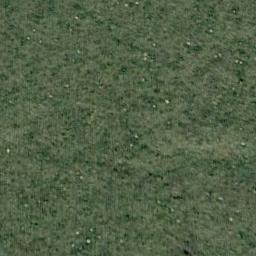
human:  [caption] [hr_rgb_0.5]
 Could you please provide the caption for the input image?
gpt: There is no grass in some parts of the meadow .

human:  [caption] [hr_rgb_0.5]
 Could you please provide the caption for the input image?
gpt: This meadow has dense lower grasses and some taller grasses .

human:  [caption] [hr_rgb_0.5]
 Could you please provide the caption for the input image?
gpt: There is a straight road and a winding path by the grass .

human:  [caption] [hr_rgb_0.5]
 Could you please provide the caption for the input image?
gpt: A large lush green meadow covered with green grass .

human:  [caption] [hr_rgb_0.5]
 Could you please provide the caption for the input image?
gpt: There are some white rocks on the green meadow .